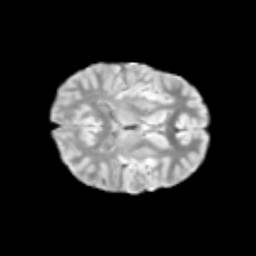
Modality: T2w
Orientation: axial
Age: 11
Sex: male
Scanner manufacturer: siemens
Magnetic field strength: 3 T
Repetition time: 3.8 s
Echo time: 0.07 s